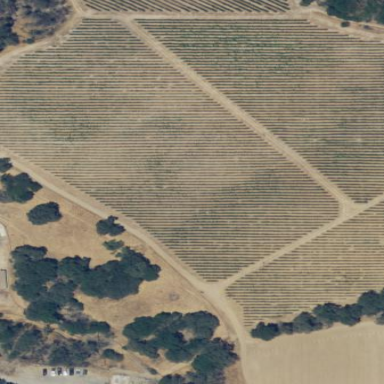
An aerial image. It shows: Vineyard with grape crops.